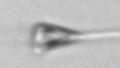
Label: Asterionellopsis_glacialis